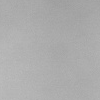
Atmospheric dust classification: dusty